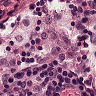
Metastatic tissue present: no